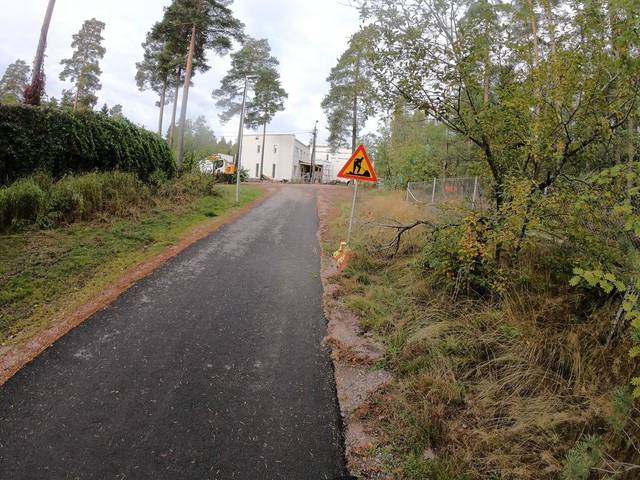
Region: Finland
Coordinates: 60.196, 24.806